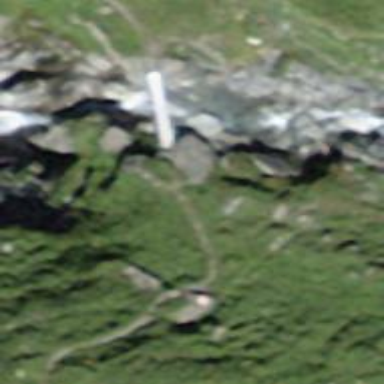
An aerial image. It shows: Metal bridge over path.